Question: i need some help again!
At first i really thought it was some kind of ScrollView tweak to achieve something like this:

But, as far as i know, it isnt, so, how can i achieve this kinda of custom scrollbar?
Thanks in advance!
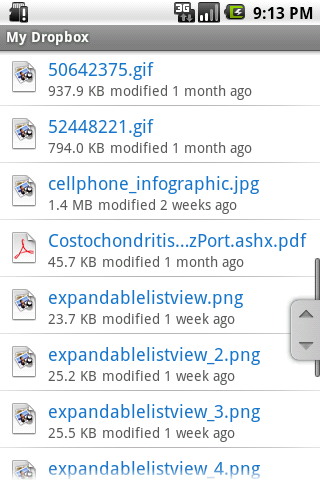
Answer: I finally found the solution. <URL>, the Rings Extended app has a implementation of it!